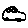
Label: car